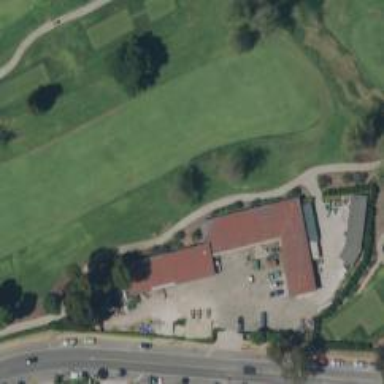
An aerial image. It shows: Path for golf carts.